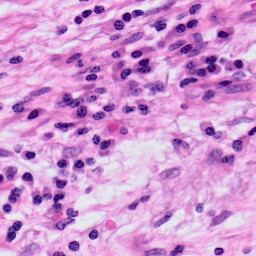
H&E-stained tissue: Skin